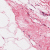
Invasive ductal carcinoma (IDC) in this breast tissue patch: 0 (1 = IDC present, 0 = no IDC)